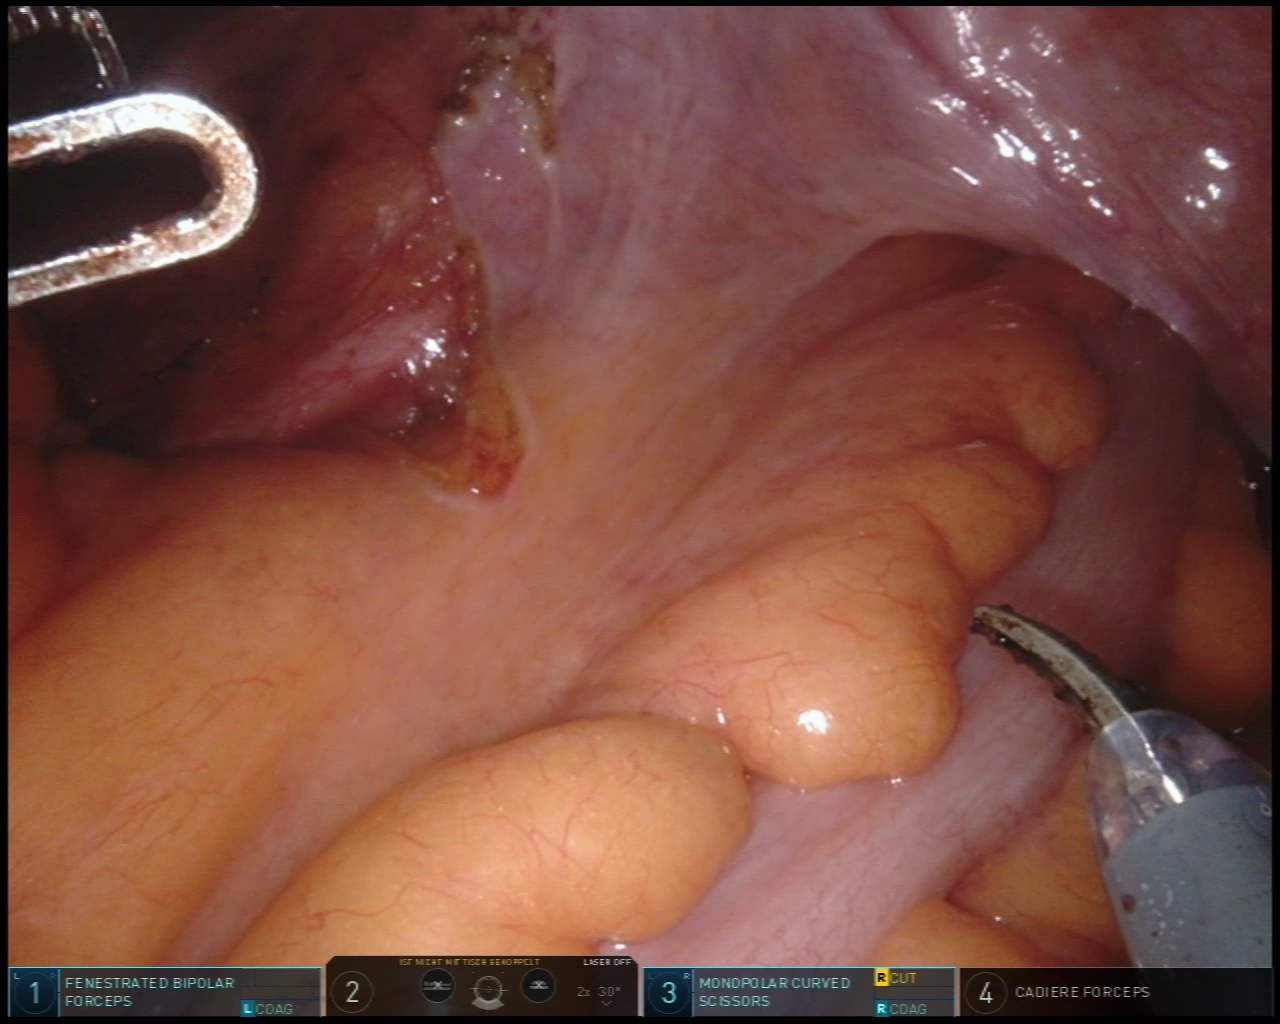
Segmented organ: ureter
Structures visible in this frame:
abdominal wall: yes
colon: yes
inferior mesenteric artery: no
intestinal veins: no
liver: no
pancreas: no
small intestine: no
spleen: no
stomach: no
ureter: yes
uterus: no
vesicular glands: no